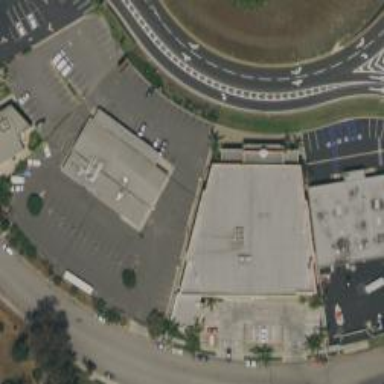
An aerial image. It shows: Fitness center located in leisure land.